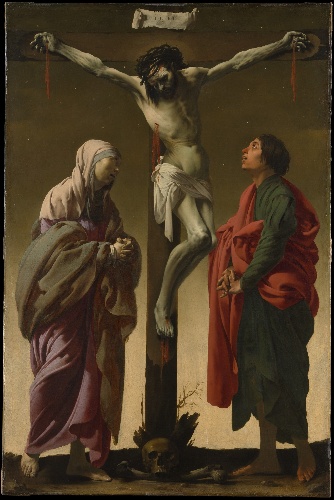
Title: The Crucifixion with the Virgin and Saint John
Artist: Hendrick ter Brugghen
Artist bio: Dutch, The Hague? 1588–1629 Utrecht
Date: ca. 1624–25
Object type: Painting
Classification: Paintings
Medium: Oil on canvas
Dimensions: 61 in. × 40 1/4 in. (154.9 × 102.2 cm)
Department: European Paintings
Credit line: Funds from various donors, 1956
Accession year: 1956
Repository: Metropolitan Museum of Art, New York, NY
Tags: Skulls|Saint John the Evangelist|Crucifixion|Christ|Virgin Mary